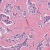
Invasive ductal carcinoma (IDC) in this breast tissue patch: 1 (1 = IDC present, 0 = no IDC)